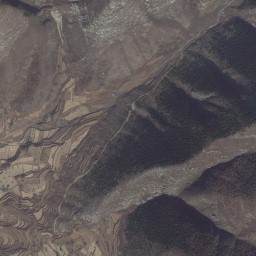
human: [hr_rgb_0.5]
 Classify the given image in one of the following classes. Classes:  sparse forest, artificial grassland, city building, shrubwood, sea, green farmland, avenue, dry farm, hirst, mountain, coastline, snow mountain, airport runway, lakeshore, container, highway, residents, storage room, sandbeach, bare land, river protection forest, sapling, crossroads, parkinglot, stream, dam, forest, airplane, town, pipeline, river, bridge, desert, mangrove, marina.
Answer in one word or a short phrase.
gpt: mountain